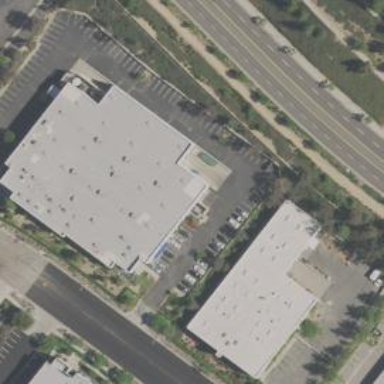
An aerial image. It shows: Warehouse building.